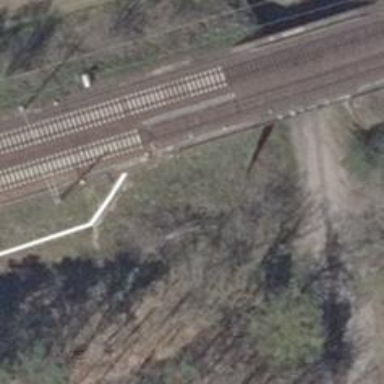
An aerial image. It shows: Railway with electrified contact lines.